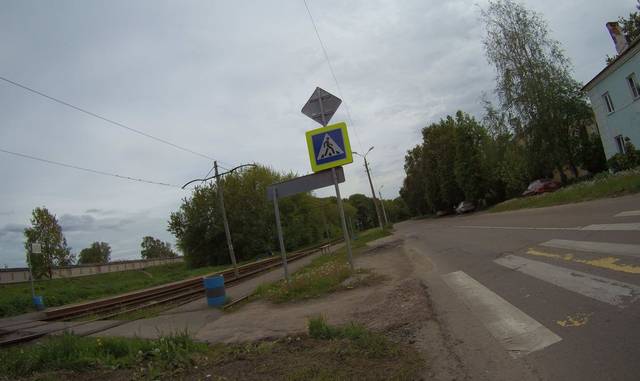
Region: Russia
Coordinates: 55.078, 38.816